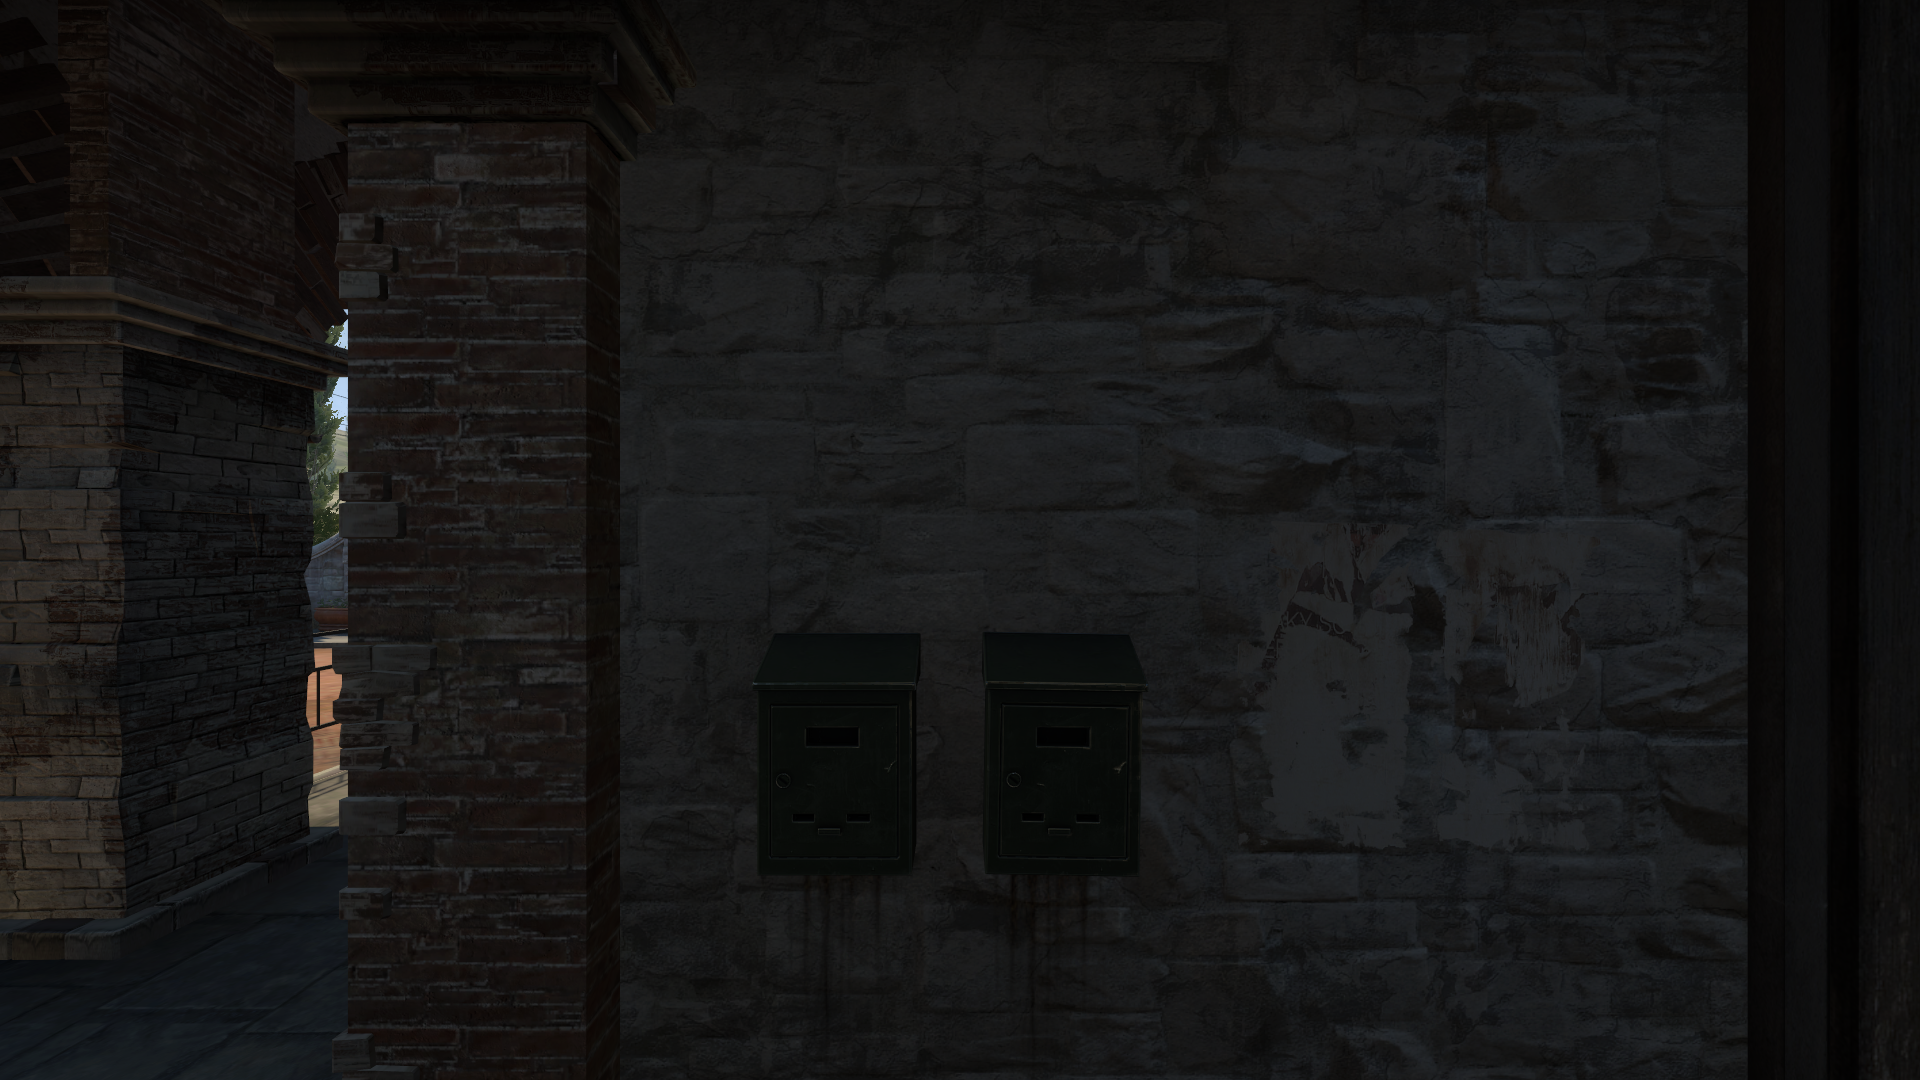
Map: de_inferno